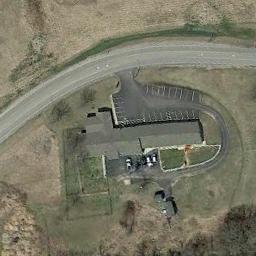
Label: residential